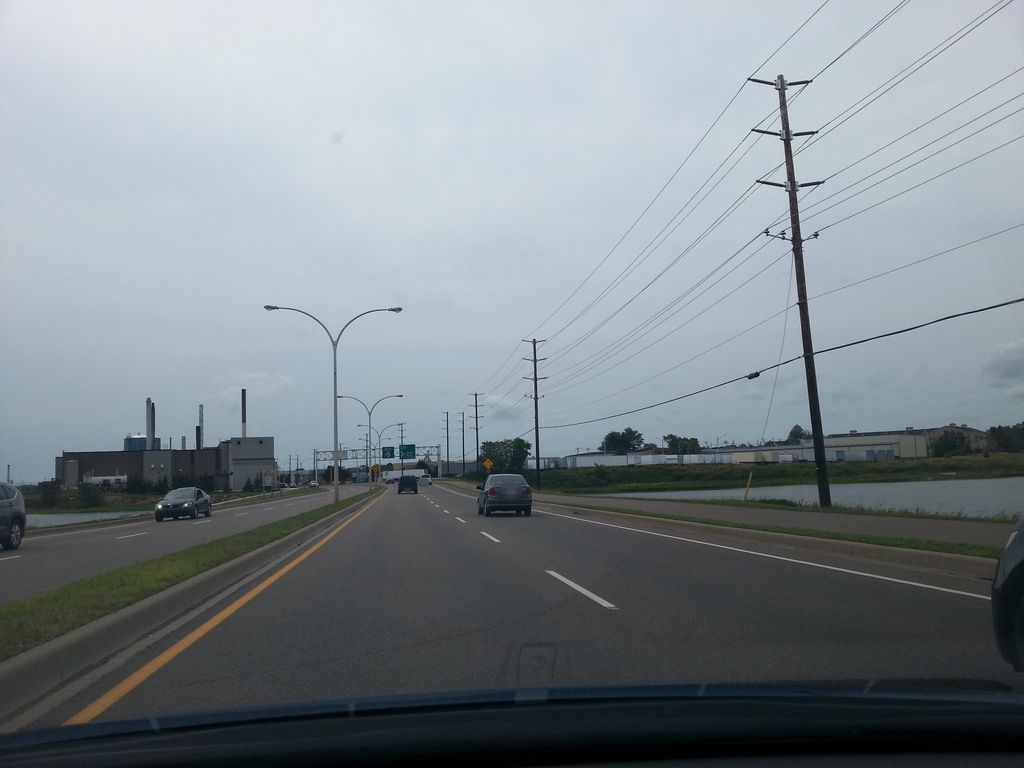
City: charlottetown